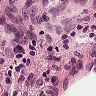
Metastatic tissue present: no